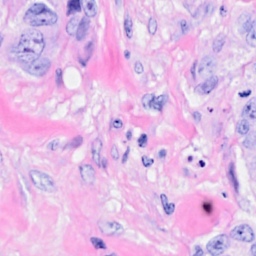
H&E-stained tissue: Breast